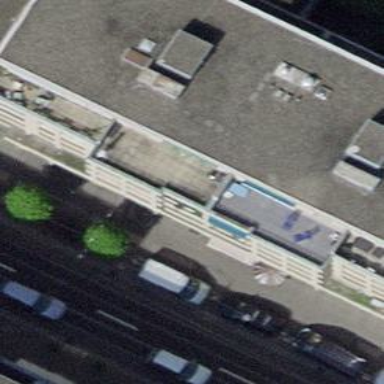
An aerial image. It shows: Bar.